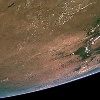
Label: land